Question: I am in the process of migrating our existing TFS 2012 to Visual Studio Online, and I have already migrated 3 of our 5 projects from our own server.
The largest one of our projects, the fourth in the migration queue fails.
Here is the error received:
> Error in execution of Job : teamfoundation\DefaultCollection to [Name
Removed].visualstudio.com _1| teamfoundation\DefaultCollection to
[Name Removed].visualstudio.com _1| TFS Source 1412855236297 Source
TFS 1412855236297 'WebSite' Commit Information
teamfoundation\DefaultCollection to [Name Removed].visualstudio.com
_1| TFS Source 1412855236297 Source TFS 1412855236297 TFS Commit Information
Fatal Error: One of the end-point not available. Server Error: OpsHub-012013: Process execution failed on node: callMethod, in
process definition: 'SCM Default Integration Workflow'; nested
exception is : script evaluation exception
I am running
Here is an image of the error received

I have tried to restart the process twice, and it times out after about 20 minutes - And gives the same error.
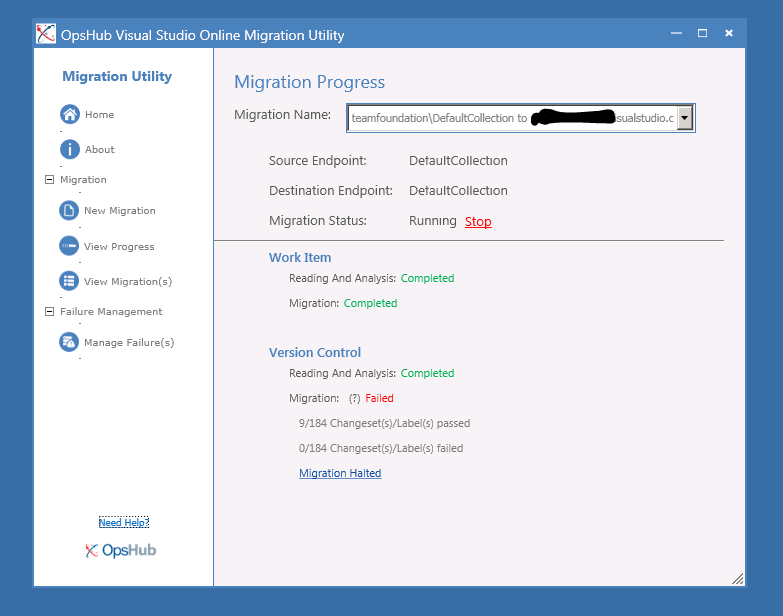
Answer: The error message indicates loss of connection to one of the end point. Can you please ping your end points for some while and see if the response is consistent?